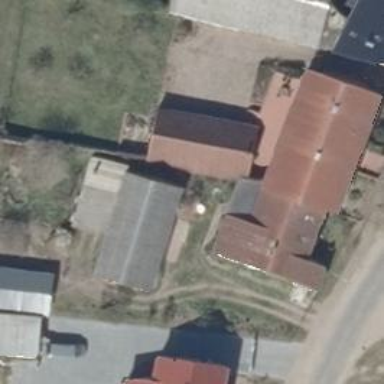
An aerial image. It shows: Shed building.